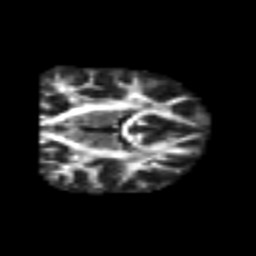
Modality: FA
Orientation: coronal
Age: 25
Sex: male
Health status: healthy